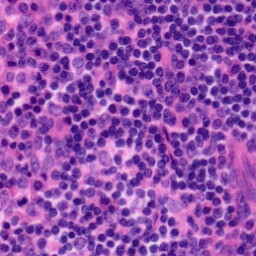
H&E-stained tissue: Tonsil